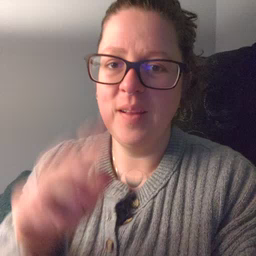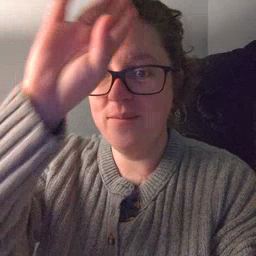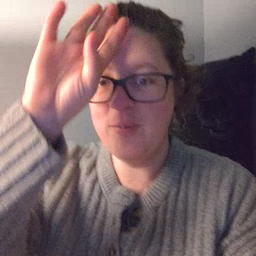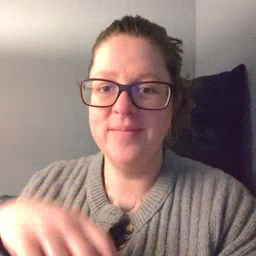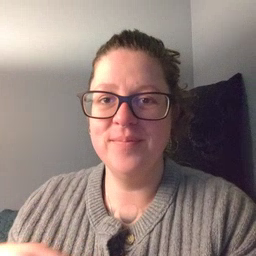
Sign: fireman